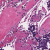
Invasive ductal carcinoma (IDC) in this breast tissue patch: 1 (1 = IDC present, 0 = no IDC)